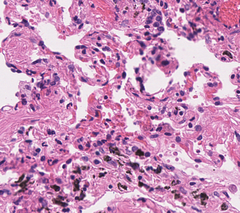
Tumor epithelial tissue: no
Tumor-associated stroma tissue: no
Normal tissue: yes